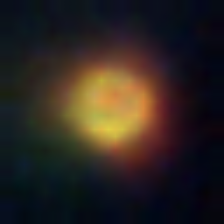
Taxon: NanoPlankton
Group: Other